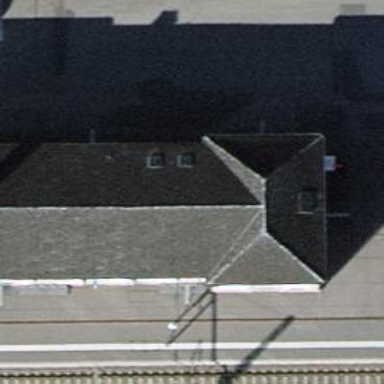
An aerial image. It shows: Train station building with hipped roof.